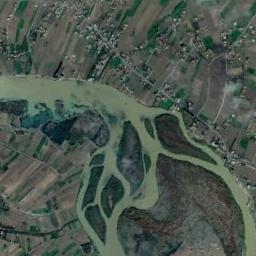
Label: river